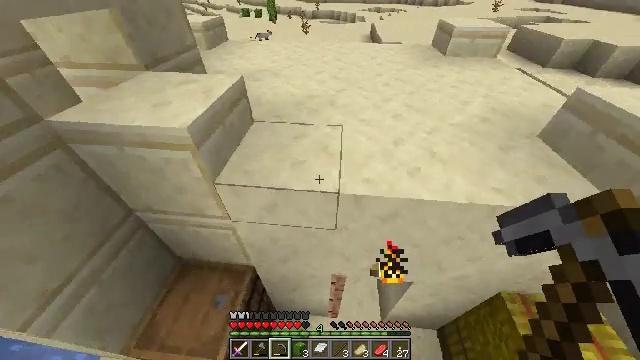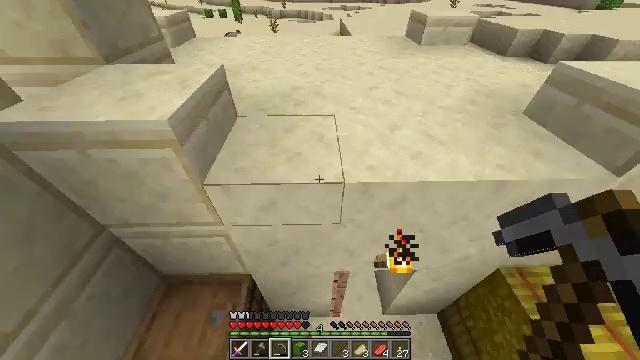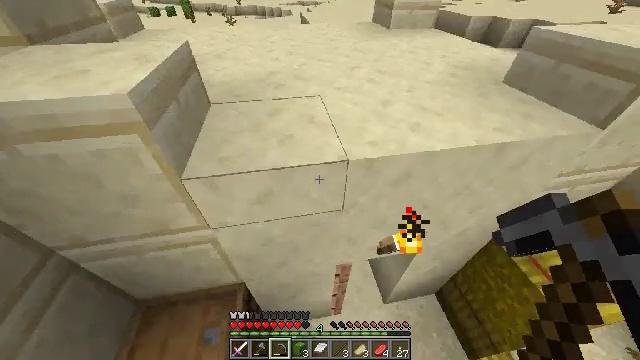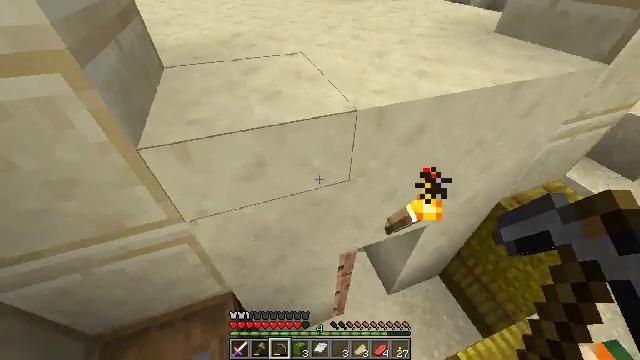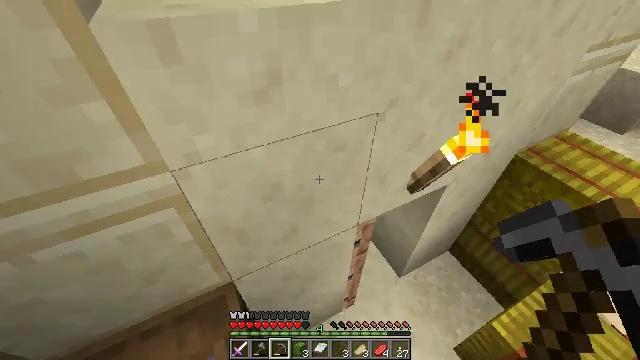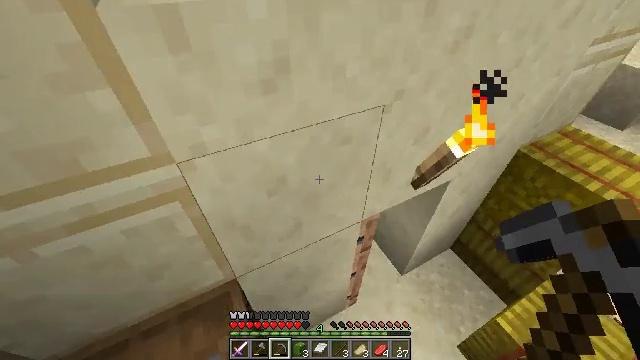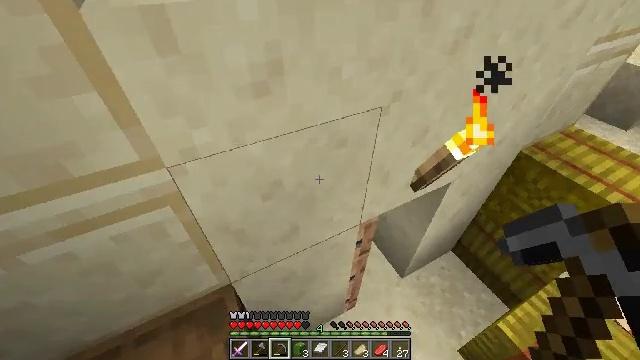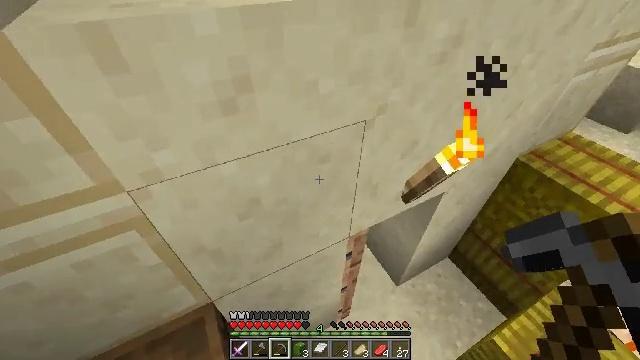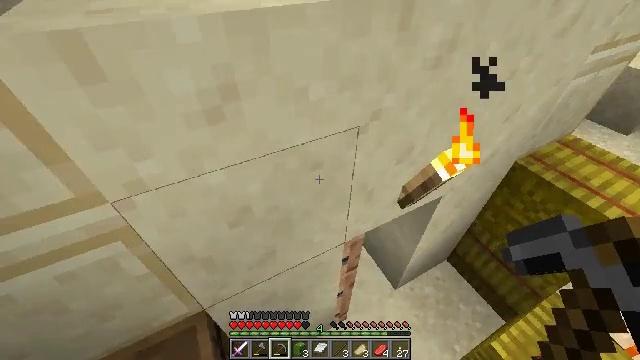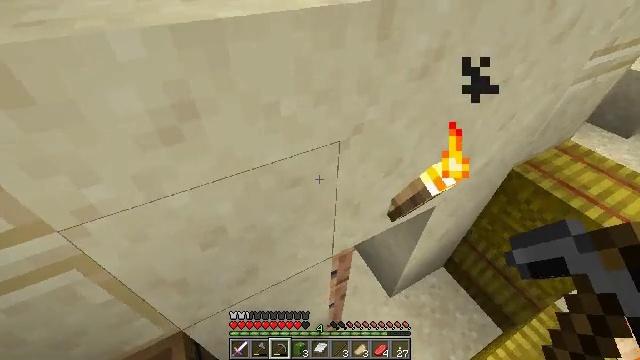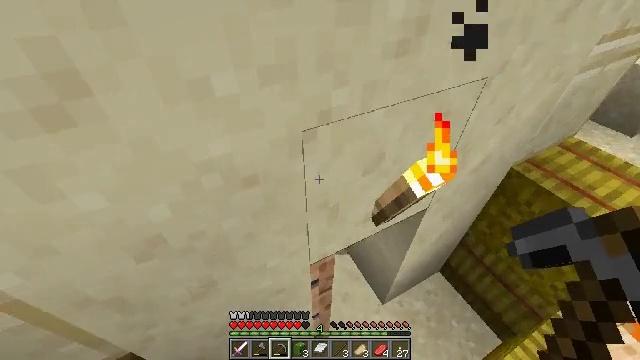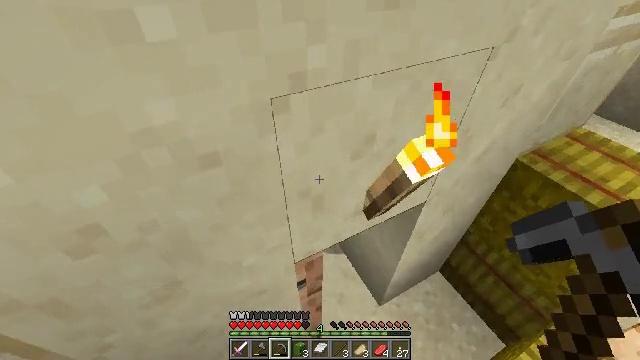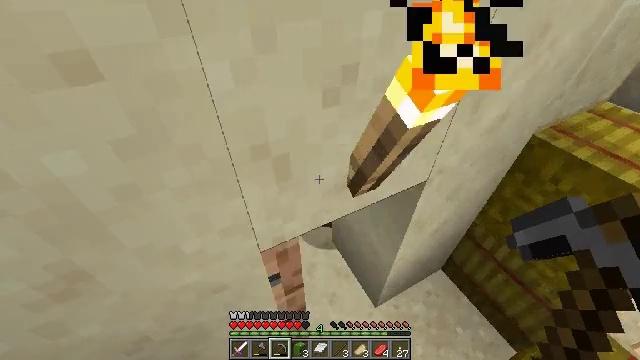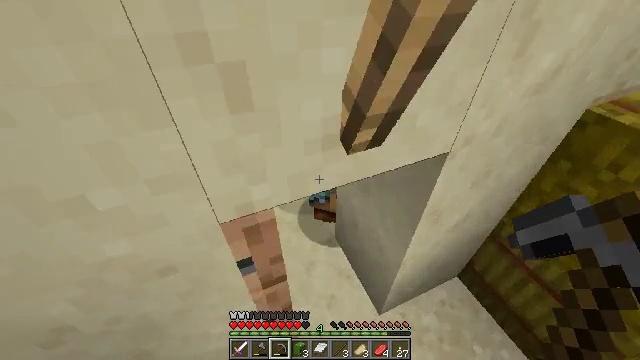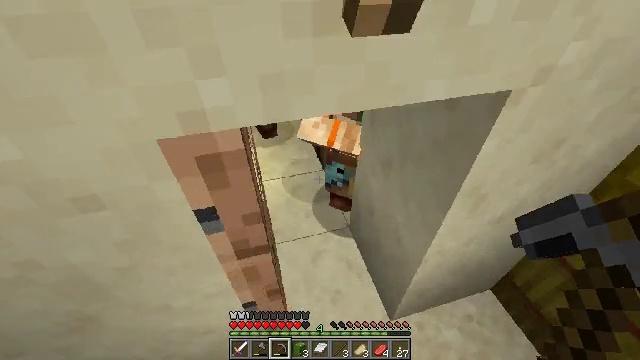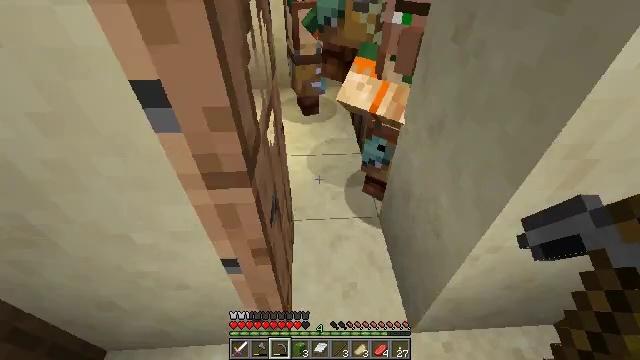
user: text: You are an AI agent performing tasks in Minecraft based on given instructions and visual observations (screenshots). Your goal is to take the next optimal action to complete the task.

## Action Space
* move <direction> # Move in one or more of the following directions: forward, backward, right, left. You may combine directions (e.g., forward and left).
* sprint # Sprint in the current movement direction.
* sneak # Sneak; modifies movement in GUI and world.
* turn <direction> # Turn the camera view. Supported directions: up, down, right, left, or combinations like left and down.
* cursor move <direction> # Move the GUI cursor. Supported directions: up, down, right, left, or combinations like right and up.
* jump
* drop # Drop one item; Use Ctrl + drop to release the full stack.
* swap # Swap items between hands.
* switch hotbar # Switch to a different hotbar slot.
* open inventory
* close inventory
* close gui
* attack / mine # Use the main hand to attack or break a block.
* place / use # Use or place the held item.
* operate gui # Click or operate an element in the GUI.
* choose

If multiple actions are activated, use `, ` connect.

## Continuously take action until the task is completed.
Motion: motion action
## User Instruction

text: Left-click to break the smooth sandstone slab.
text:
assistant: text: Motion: turn right
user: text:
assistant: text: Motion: turn right
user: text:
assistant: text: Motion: turn right
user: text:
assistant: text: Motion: move right, turn right
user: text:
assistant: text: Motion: move right
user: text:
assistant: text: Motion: move forward and move right
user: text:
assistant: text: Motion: move forward and move right
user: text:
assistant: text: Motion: move forward and move right
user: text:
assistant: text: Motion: move forward and move right
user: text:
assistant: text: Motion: move forward and move right
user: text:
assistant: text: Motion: move forward and move right
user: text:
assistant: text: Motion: move forward and move right
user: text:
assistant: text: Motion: move forward and move right, turn left
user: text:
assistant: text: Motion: move forward and move right, turn left
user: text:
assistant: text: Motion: move right, turn left
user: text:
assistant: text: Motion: turn left
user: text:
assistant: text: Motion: move forward, turn left and up
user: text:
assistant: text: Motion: move forward, turn left and up
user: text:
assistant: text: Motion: move forward, turn left and up
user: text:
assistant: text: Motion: move forward, turn up
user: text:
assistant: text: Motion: move forward, turn up
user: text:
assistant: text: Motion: move forward, turn up
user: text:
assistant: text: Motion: move forward, turn right and up
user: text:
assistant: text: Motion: move forward, turn right and up
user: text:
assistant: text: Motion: move forward
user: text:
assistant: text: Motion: move forward
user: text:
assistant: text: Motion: turn left
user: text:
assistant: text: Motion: turn left
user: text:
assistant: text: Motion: turn left
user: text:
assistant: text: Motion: no_op